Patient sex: M
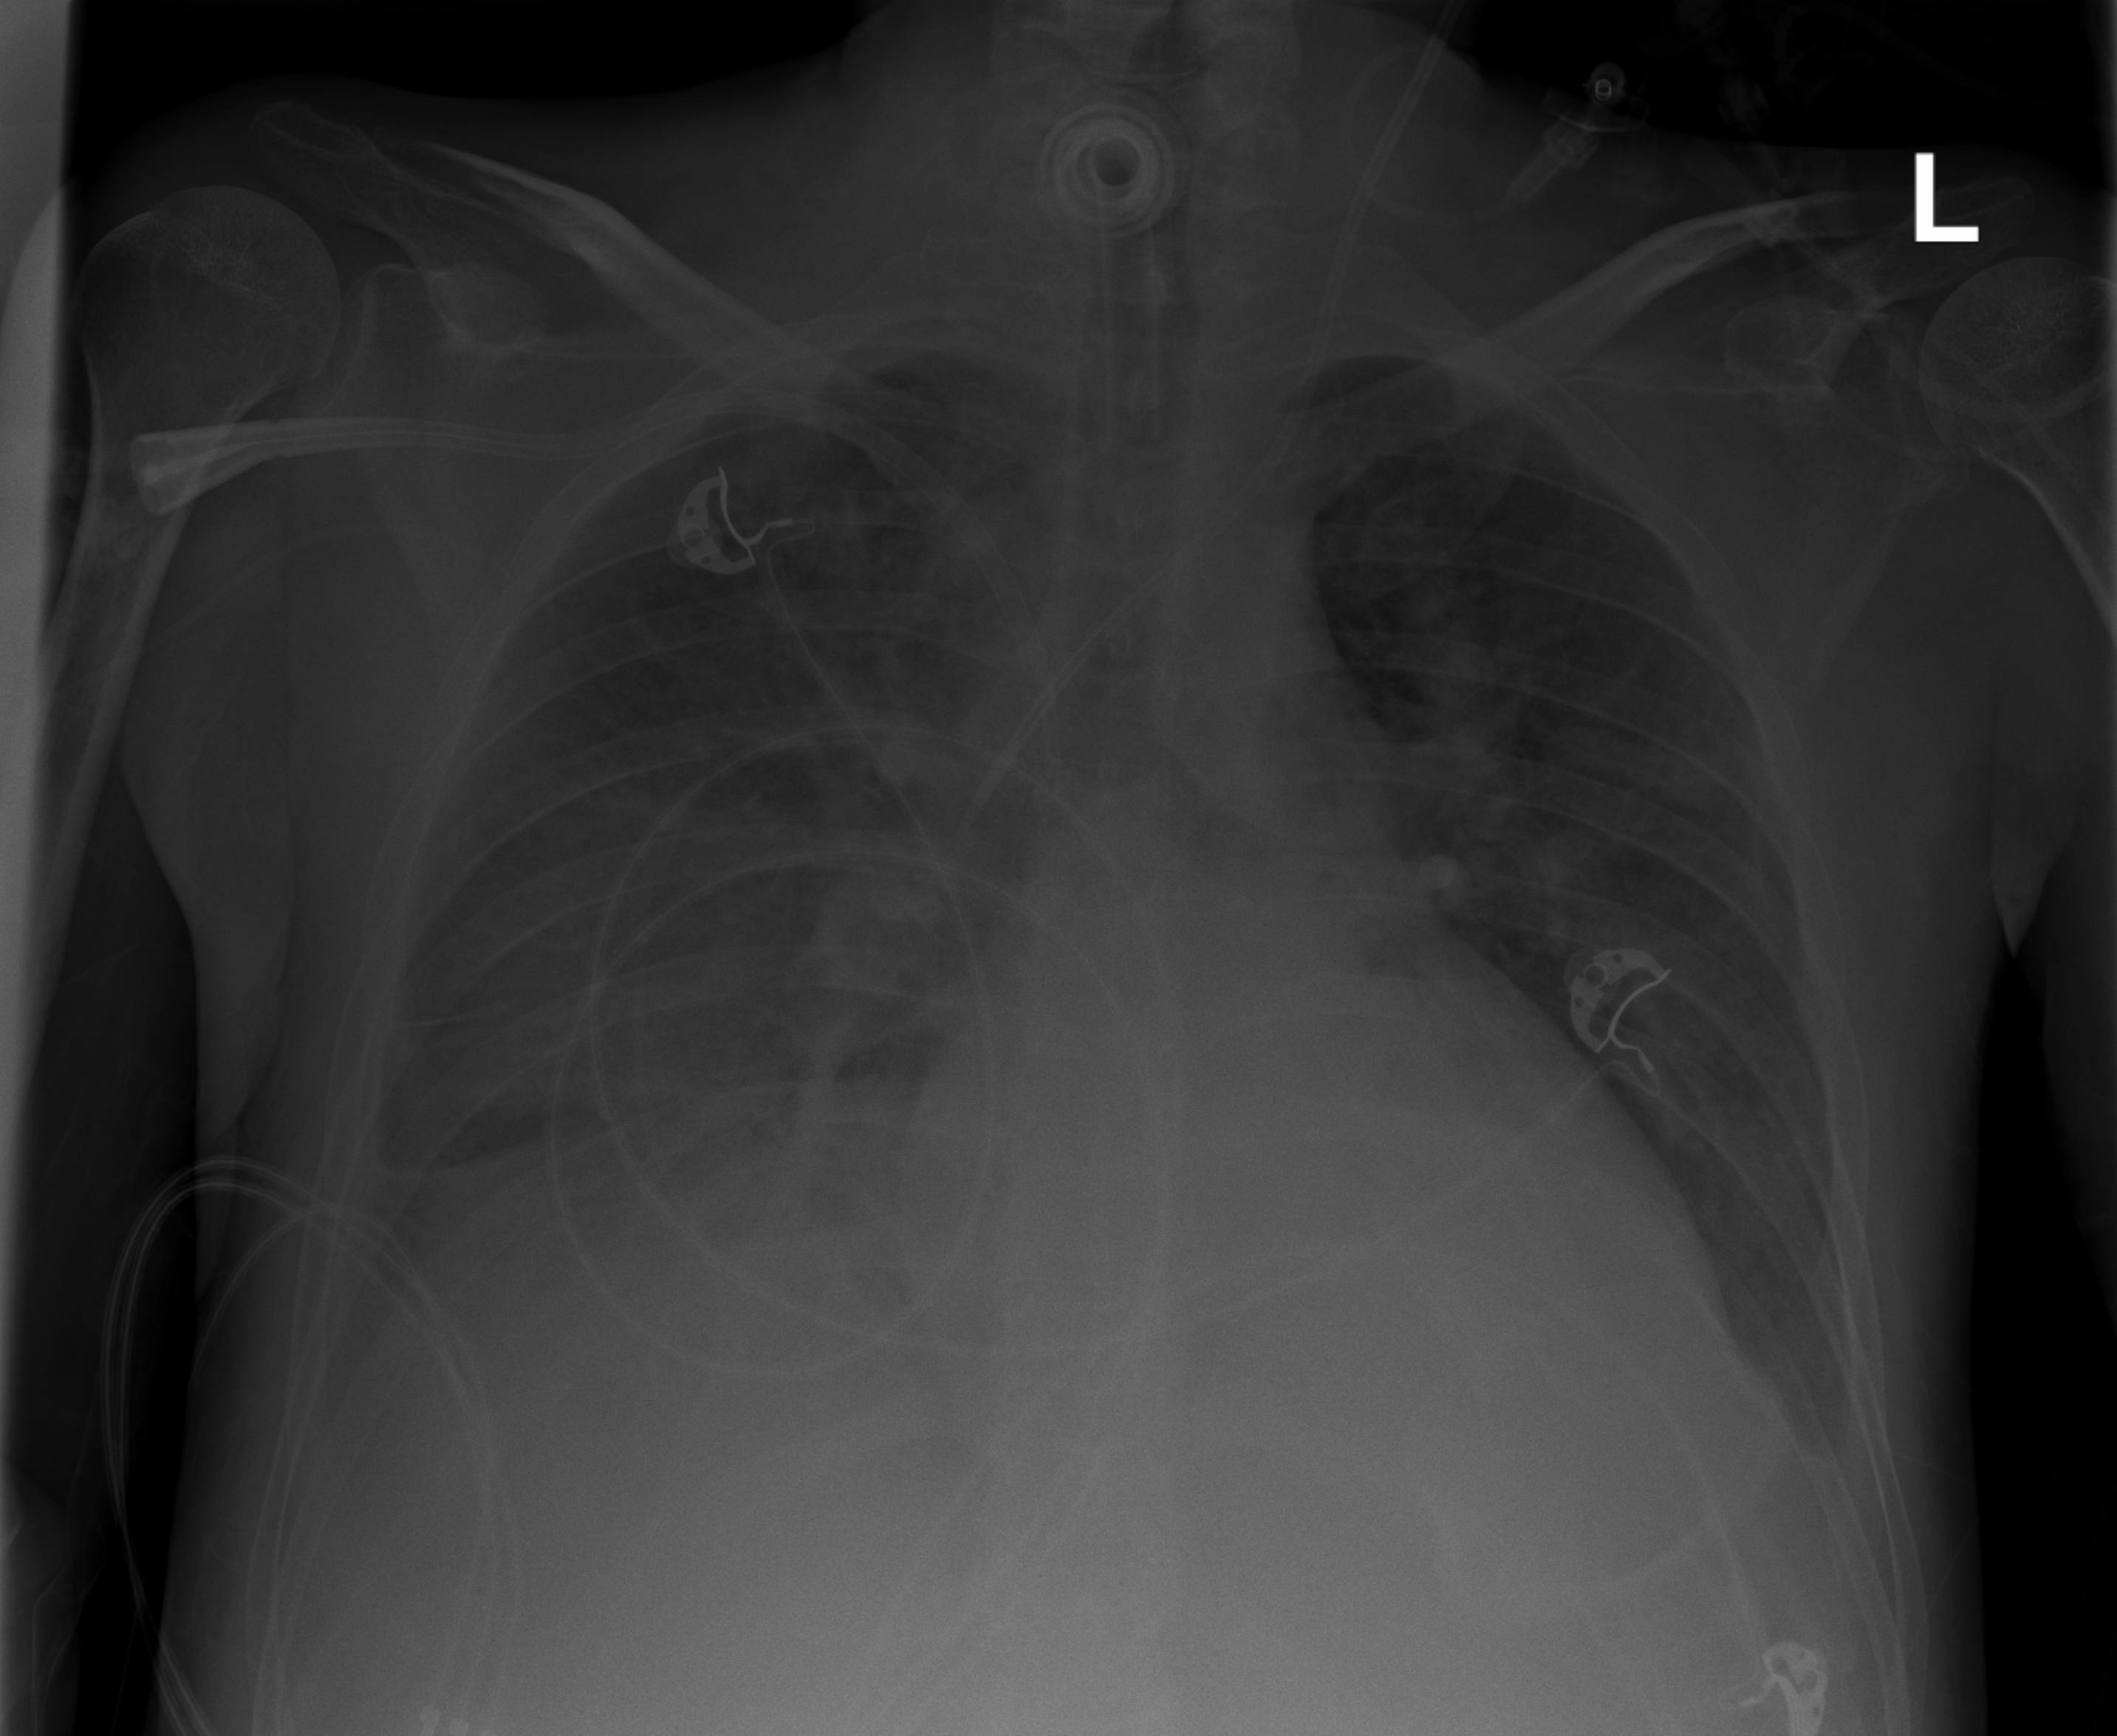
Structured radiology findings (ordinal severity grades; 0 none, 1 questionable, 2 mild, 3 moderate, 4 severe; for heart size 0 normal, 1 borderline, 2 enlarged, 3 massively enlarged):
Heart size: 1
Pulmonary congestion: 1
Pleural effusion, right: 3
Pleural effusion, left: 2
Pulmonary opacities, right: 3
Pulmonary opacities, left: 2
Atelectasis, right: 3
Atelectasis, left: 2